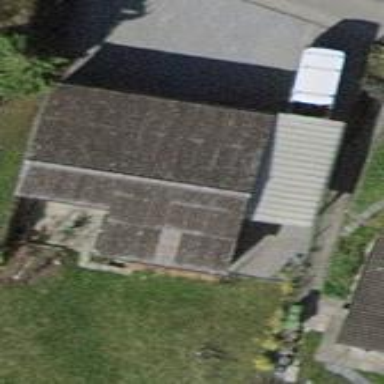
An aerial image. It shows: Garage.